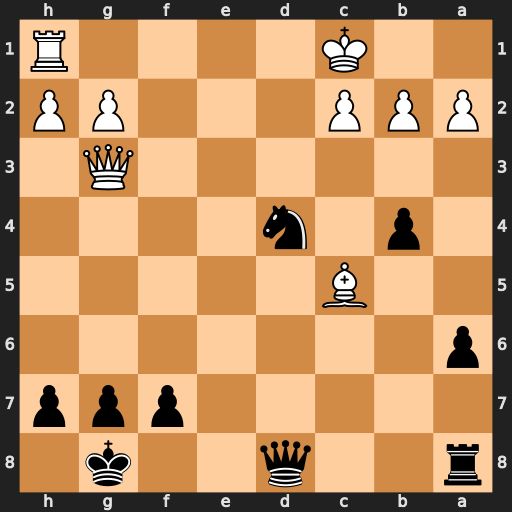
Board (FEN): r2q2k1/5ppp/p7/2B5/1p1n4/6Q1/PPP3PP/2K4R
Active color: b
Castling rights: -
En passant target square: -
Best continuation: Ne2+ Kb1 Nxg3